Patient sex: M
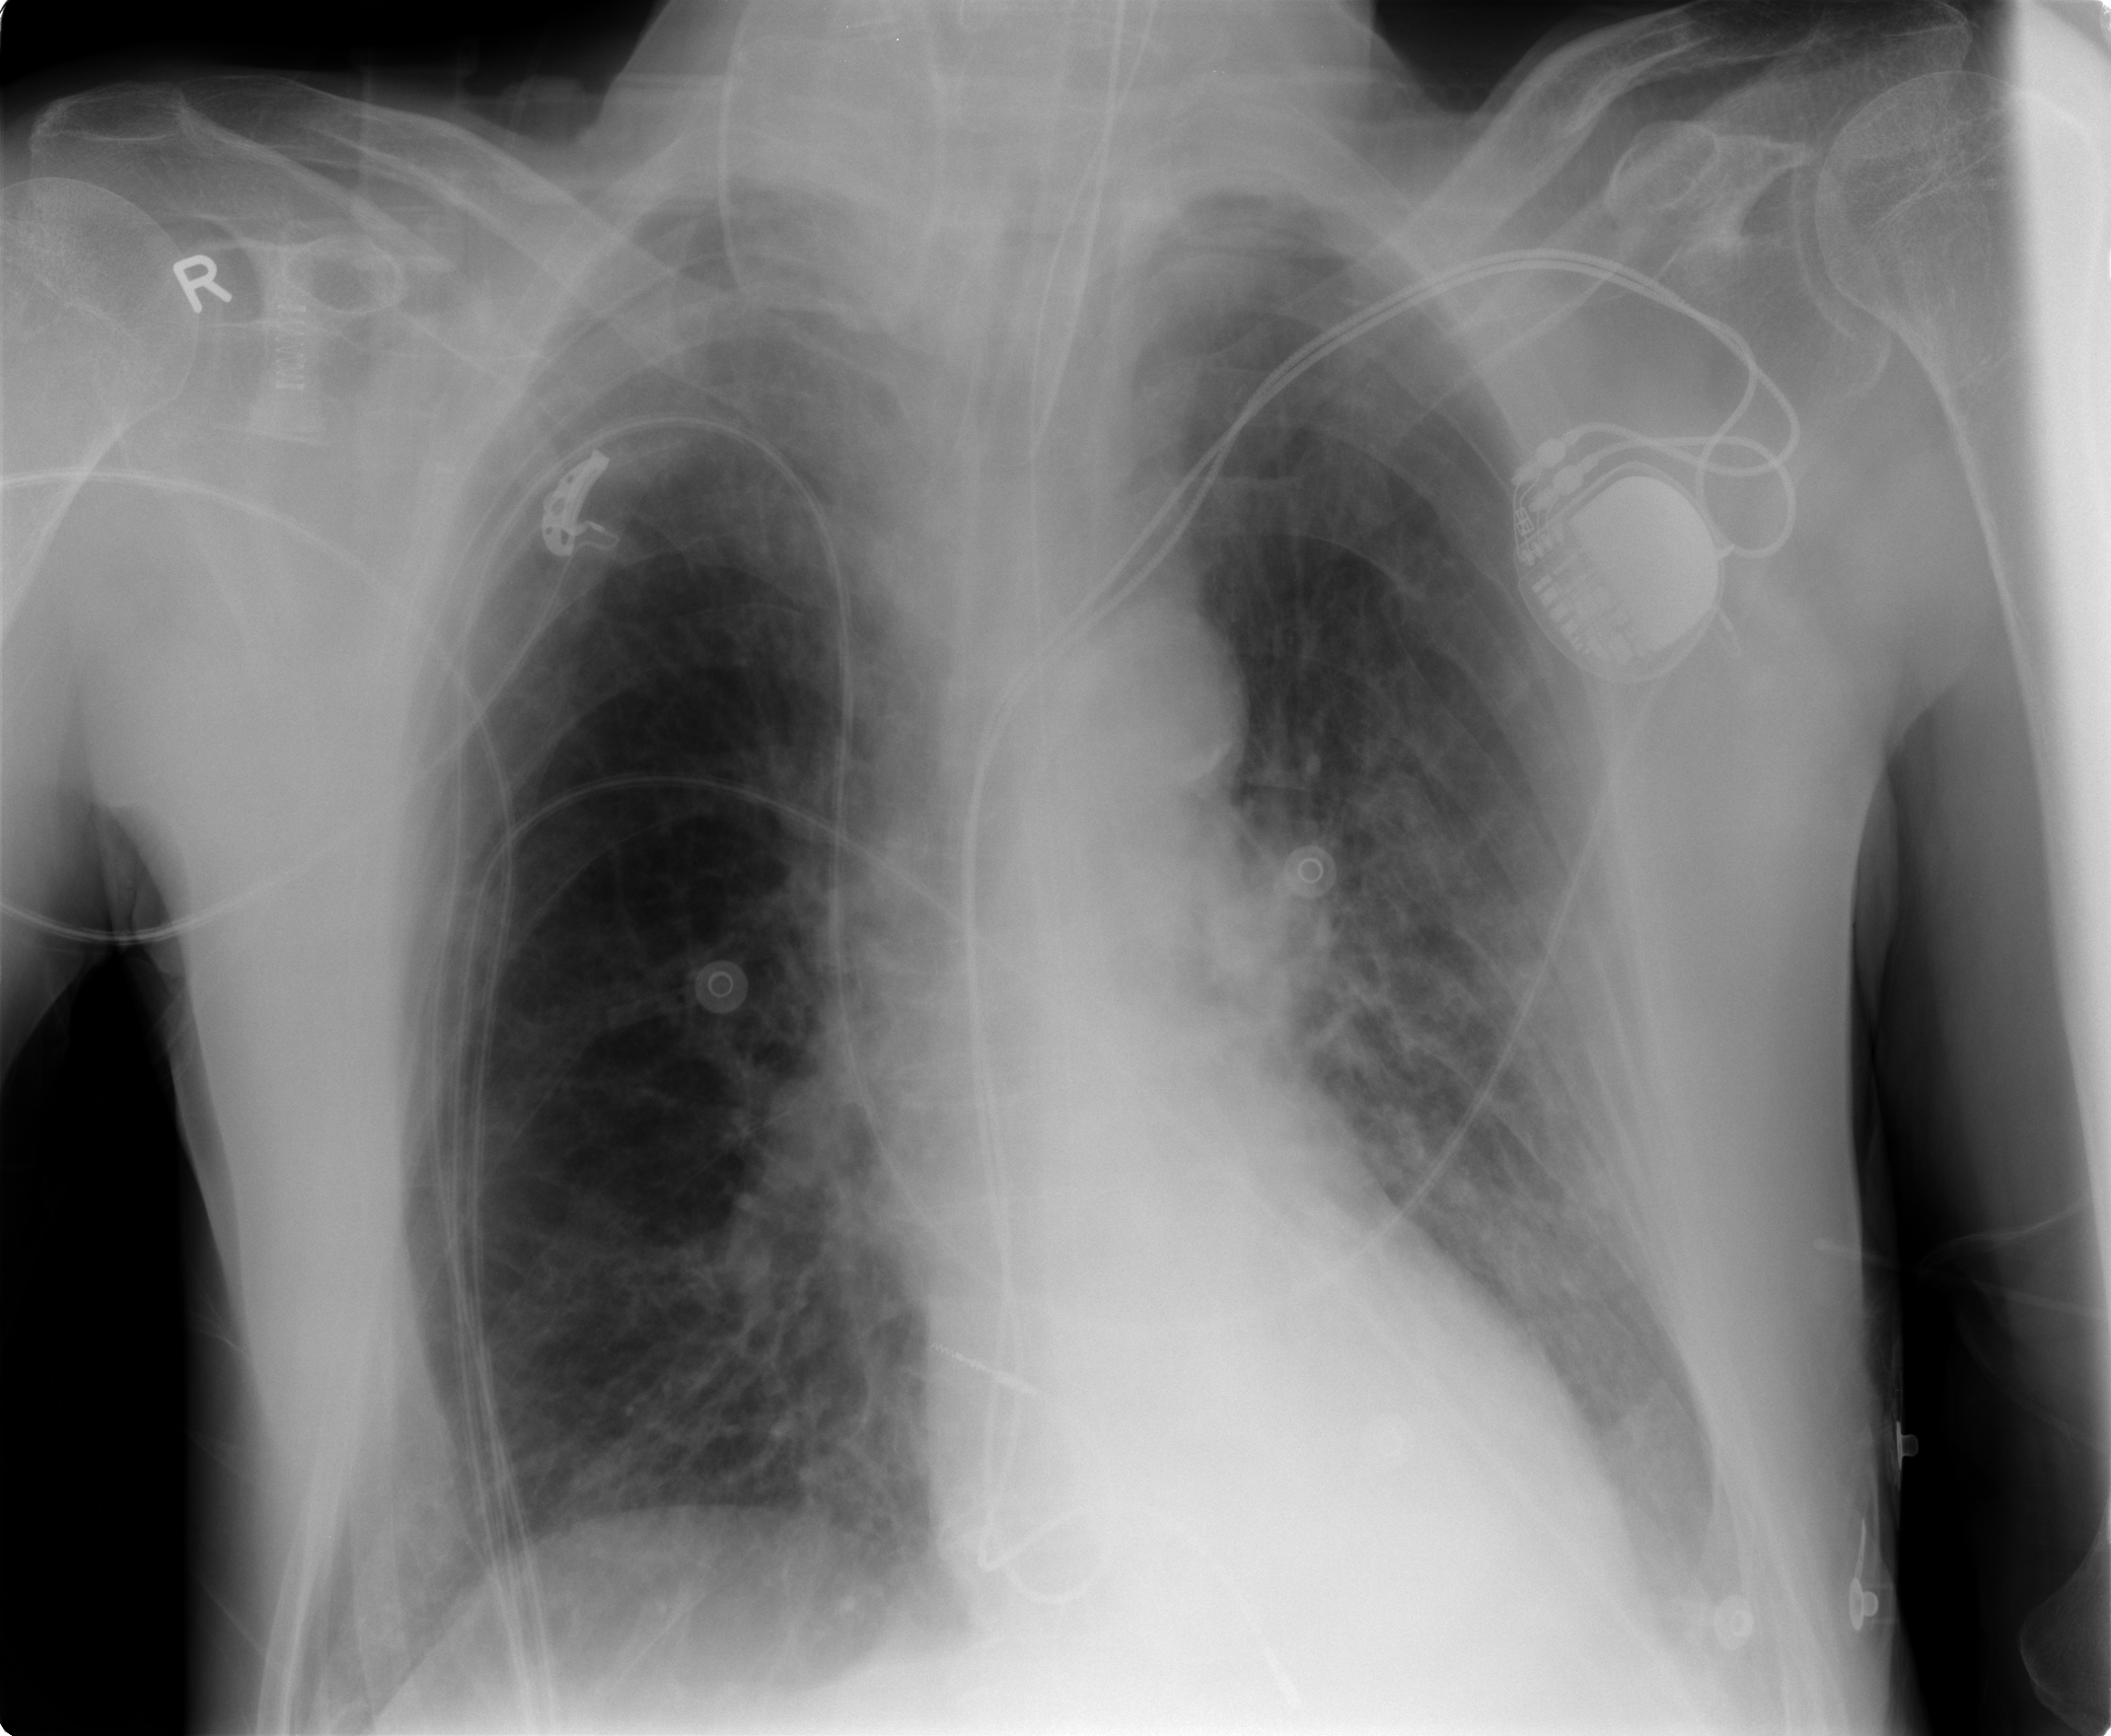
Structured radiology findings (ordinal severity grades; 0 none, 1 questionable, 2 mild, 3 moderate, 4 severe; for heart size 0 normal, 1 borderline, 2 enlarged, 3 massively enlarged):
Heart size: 0
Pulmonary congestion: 1
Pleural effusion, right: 0
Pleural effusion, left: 2
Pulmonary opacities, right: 2
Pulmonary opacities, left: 2
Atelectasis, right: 1
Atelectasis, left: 1